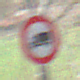
Verkehrszeichen: VerbotFuerKraftfahrzeugeUeberDreiKommaFuenfTonnen
Umgebung: Outdoor, Nature
Tageszeit: MorningAfternoon
Wetter: PartlyCloudy
Licht: Natural
Jahreszeit: NotSpecified
Kontrast: LowContrast